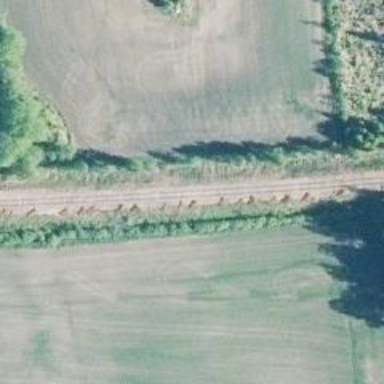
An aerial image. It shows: Railway track classified as Class A.